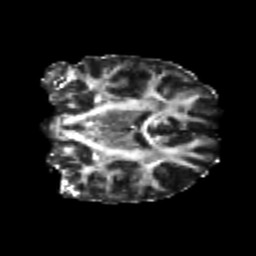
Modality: FA
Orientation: coronal
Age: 22
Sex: female
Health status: healthy
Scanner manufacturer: philips
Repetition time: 7.388 s
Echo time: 0.08599 s